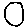
Label: circle